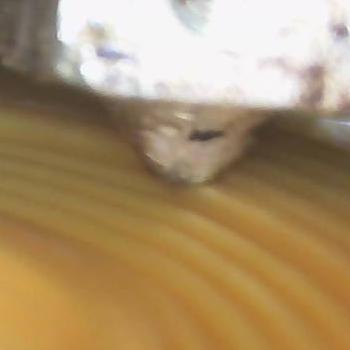
Flow rate: 127%